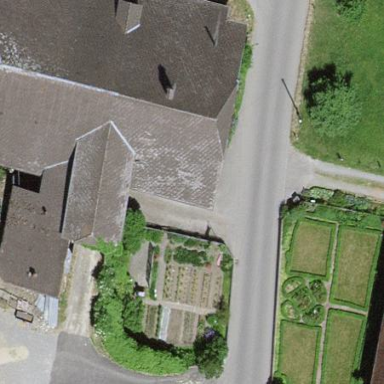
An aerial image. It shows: Farm building.